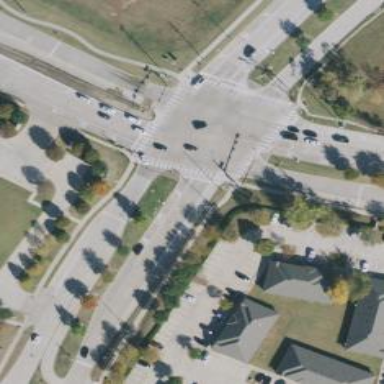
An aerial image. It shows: Secondary road with separate sidewalk.